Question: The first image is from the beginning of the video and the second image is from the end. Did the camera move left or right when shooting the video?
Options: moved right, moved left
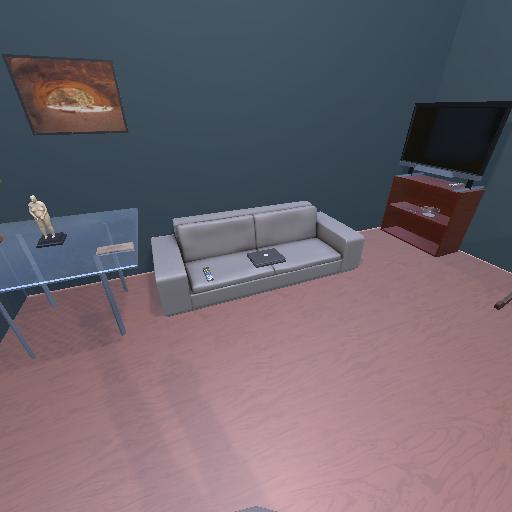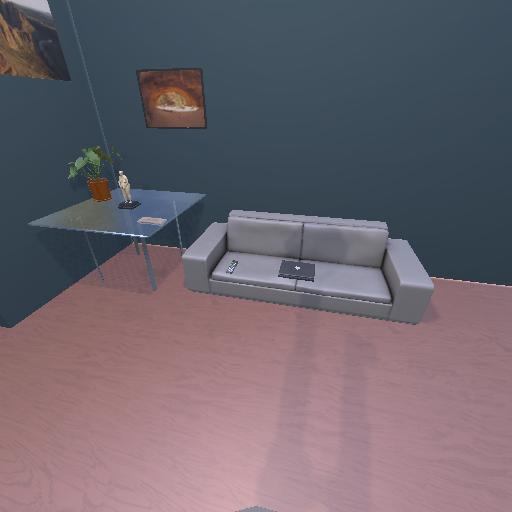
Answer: moved right